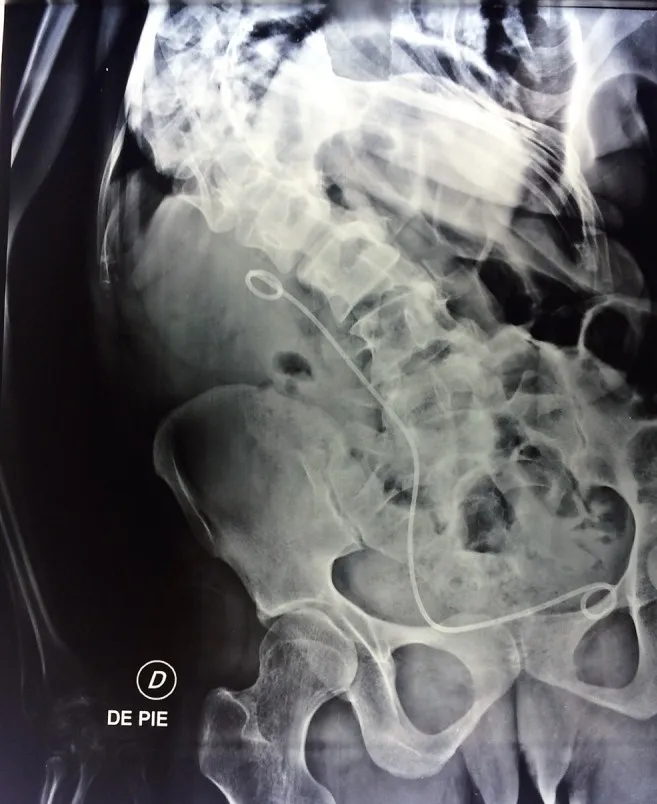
Postsurgical KUB.
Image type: radiology (x_ray)